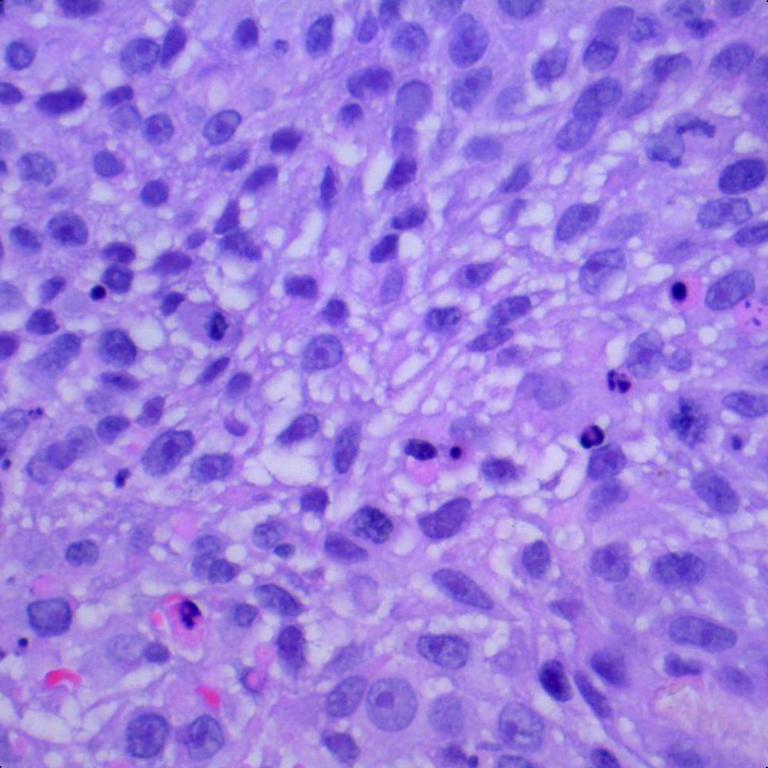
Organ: lung
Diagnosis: squamous carcinomas